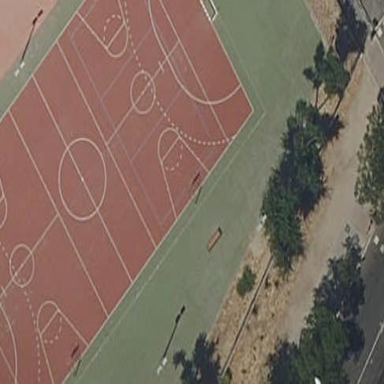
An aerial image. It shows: Multi-sport pitch for leisure activities.